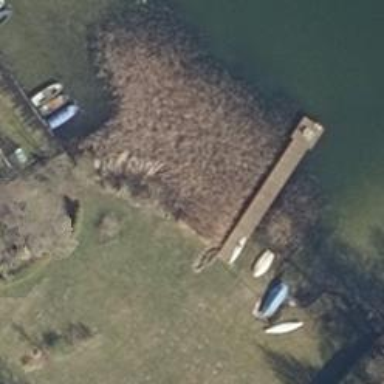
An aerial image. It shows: Man-made pier.